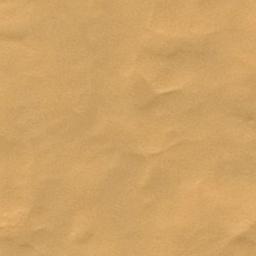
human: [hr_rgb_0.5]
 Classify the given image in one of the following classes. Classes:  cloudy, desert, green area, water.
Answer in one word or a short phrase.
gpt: desert